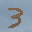
Label: 3